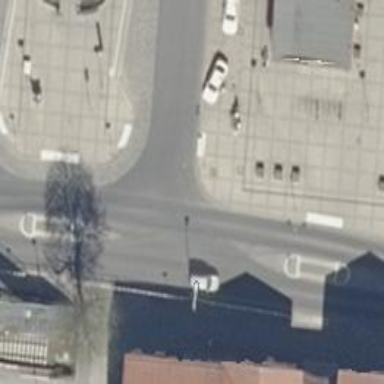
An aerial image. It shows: Unmarked crossing on the road.